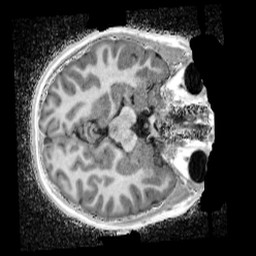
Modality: UNIT1_denoised
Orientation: axial
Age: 12
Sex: female
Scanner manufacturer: siemens
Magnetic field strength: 3 T
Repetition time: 4 s
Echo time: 0.00299 s